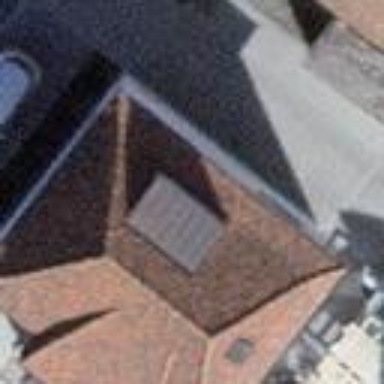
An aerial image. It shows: Building with tile roof.